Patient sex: F
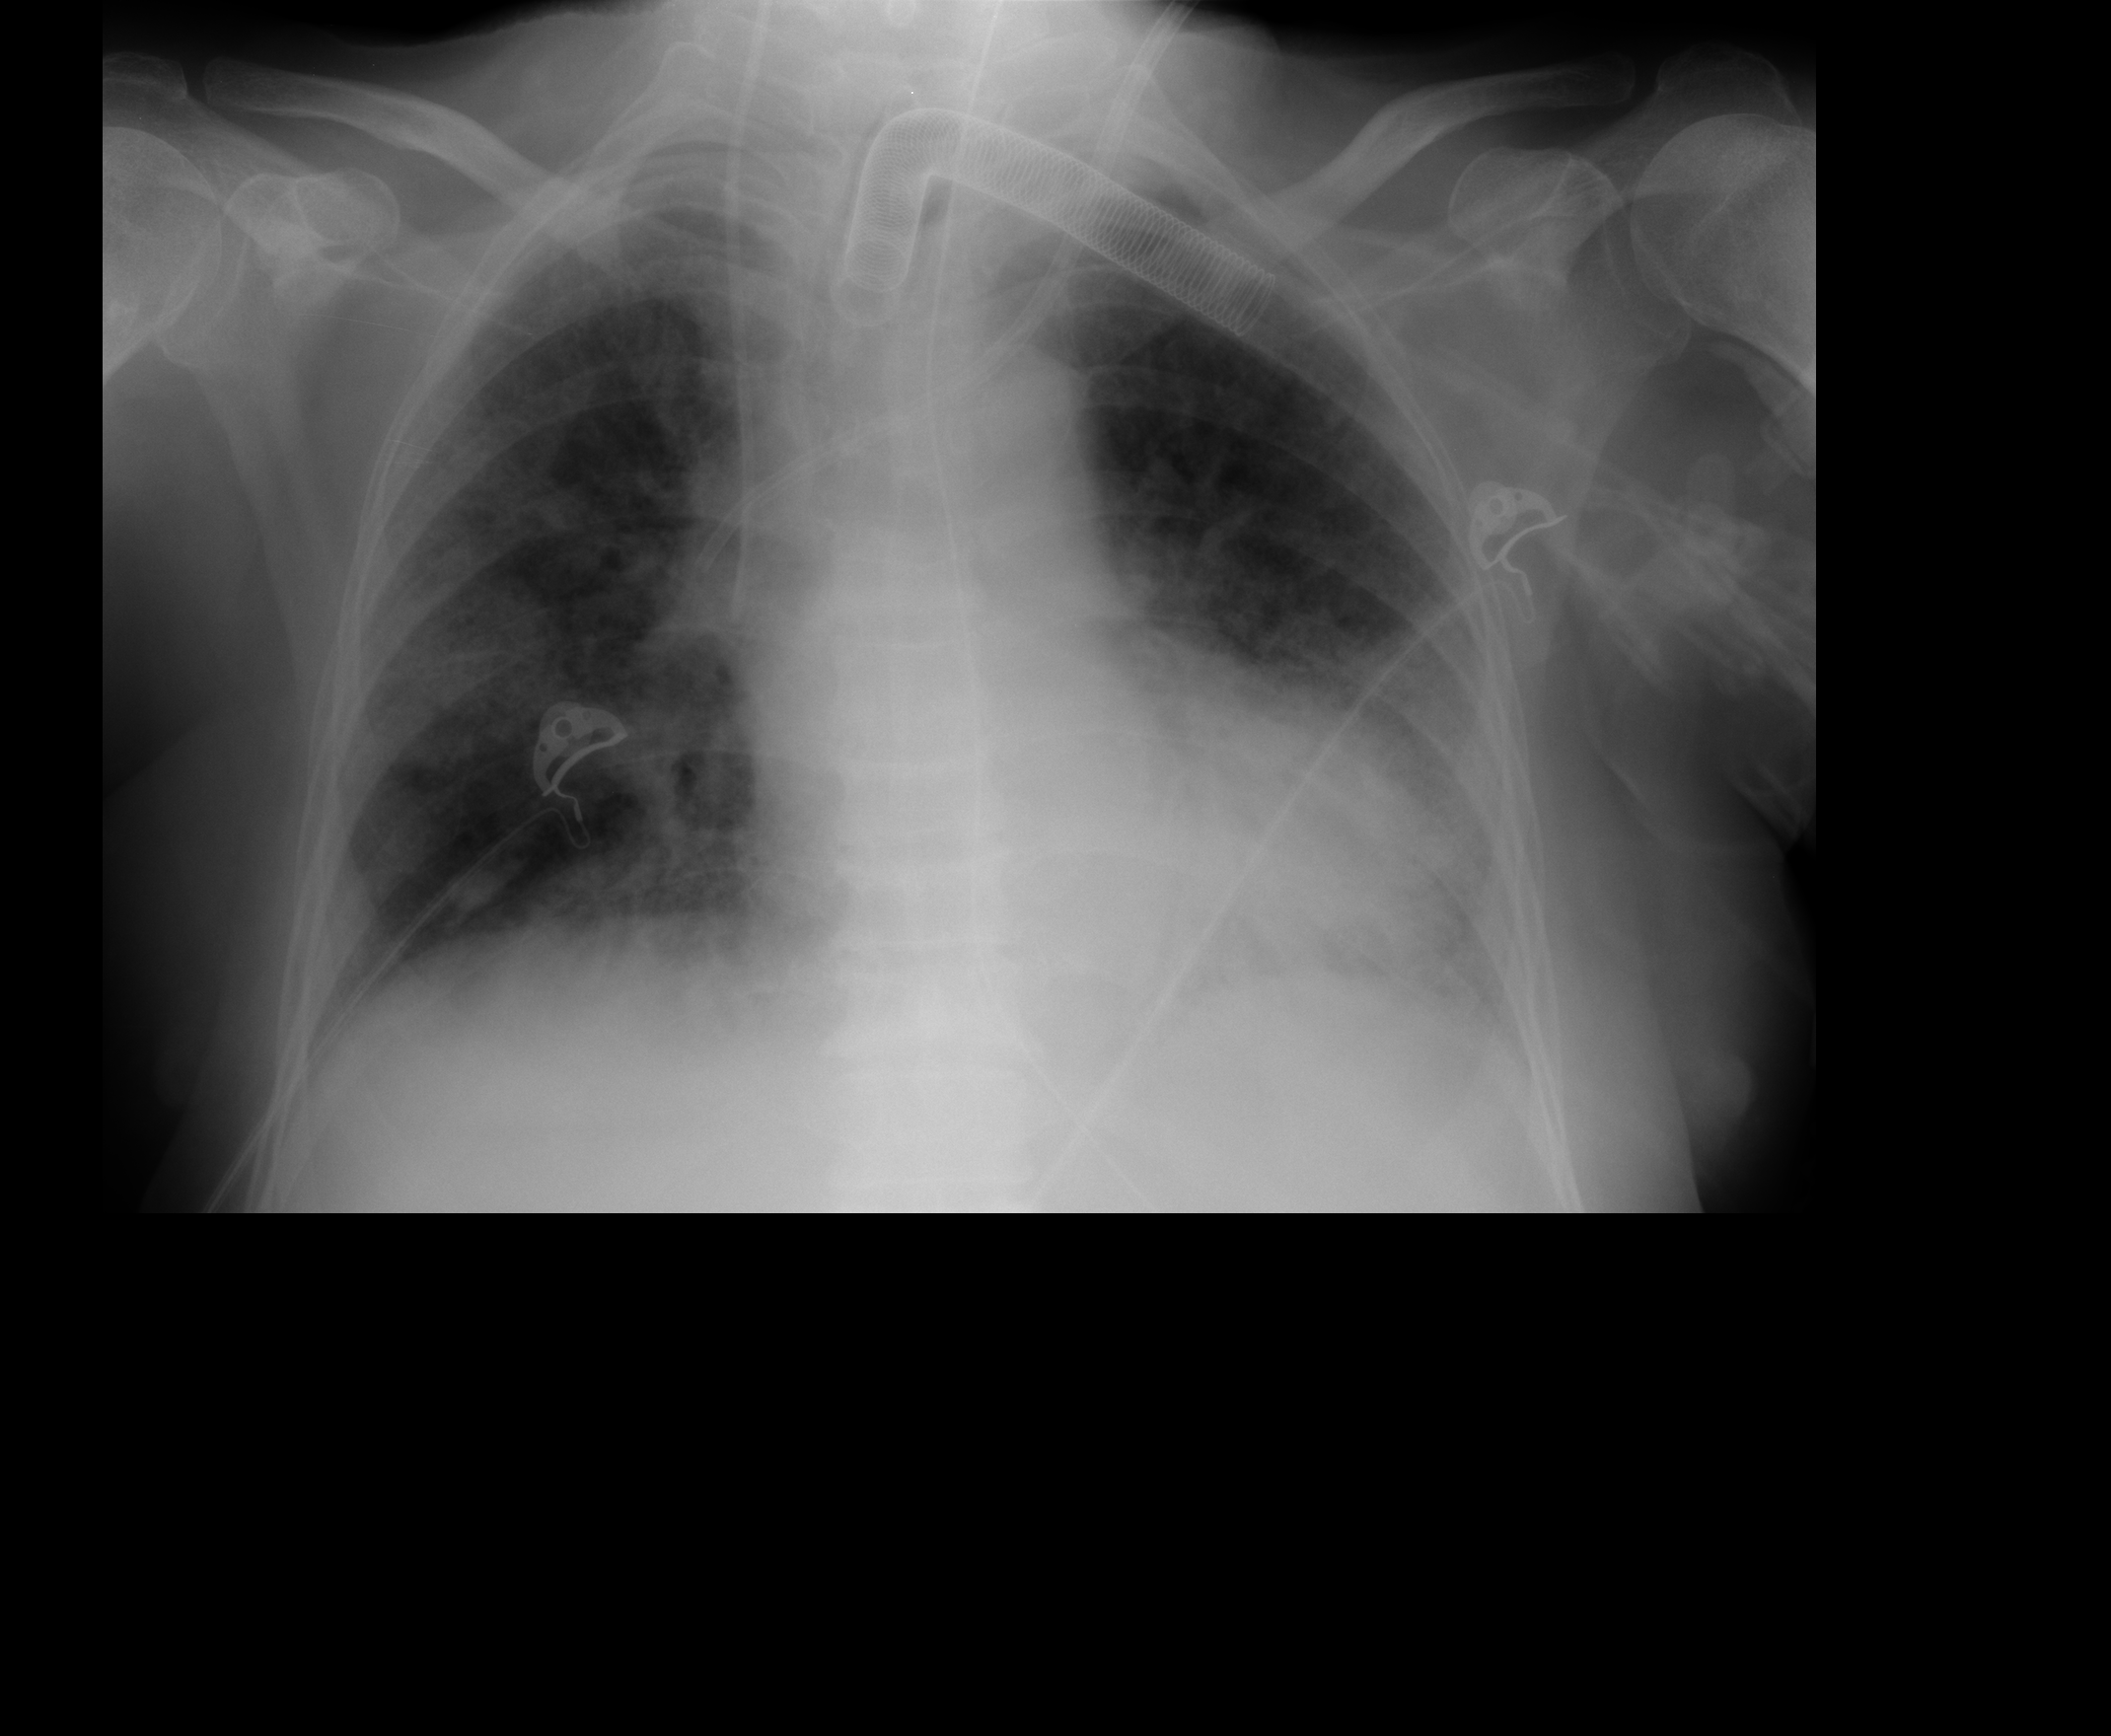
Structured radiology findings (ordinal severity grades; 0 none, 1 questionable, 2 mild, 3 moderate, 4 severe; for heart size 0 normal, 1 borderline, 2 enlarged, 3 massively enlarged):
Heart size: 2
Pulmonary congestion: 1
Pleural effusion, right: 0
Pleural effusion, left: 0
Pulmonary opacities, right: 2
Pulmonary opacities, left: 2
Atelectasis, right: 2
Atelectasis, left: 2